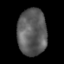
Tissue: lung
Cell type: Others
Senescence score: 0.2209
Nuclear area (px): 1335
Mean DAPI intensity: 92.181